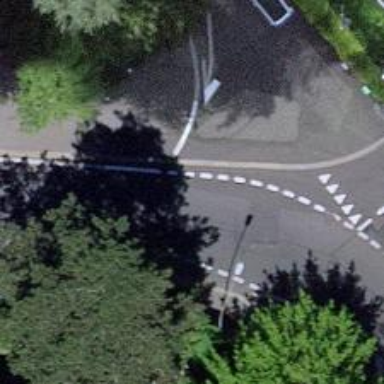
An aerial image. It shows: Tertiary road with asphalt surface and separate sidewalk.